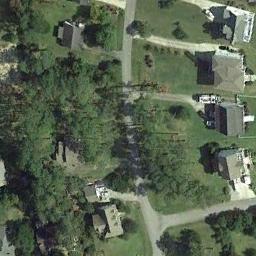
Label: residential